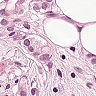
Metastatic tissue present: yes